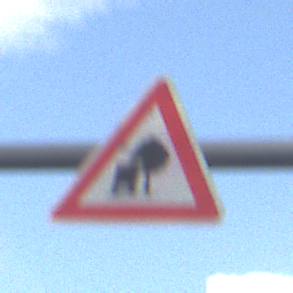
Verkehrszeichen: UnzureichendesLichtraumprofil
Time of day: MorningAfternoon
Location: Outdoor (RoadRail)
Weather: PartlyCloudy
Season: NotSpecified
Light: Natural